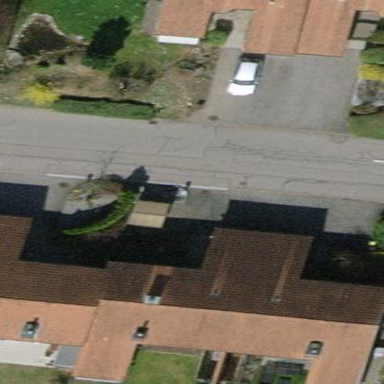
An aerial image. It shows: Terrace building.